Question: I've tried everything I can think of to get the tooltip by the hovered-over event. But for whatever reason it just appears every time in the top left corner of my browser window.

Here is my javascript:
'''
$(document).ready(function(){
var tooltip = $('<div/>').qtip({
id:'myCalendar',
prerender:true,
content:{
text:' ',
title:{
button:true,
},
},
position:{
my:'center left',
at:'center right',
target:'mouse',
viewport:$('#myCalendar'),
adjust:{
mouse:false,
scroll:false,
},
},
show:false,
hide:false,
style:'qtip-light',}).qtip('api');
$('#myCalendar').fullCalendar({
editable:true,
eventMouseout:function(e,j,v){
tooltip.hide();
},
eventMouseover:function(e,j,v){
var event = '<h3>'+e.title+'</h3>';
tooltip.set({'content.text':event,}).reposition(e).show(e);
},
events:[{title:'All Day Event',start:new Date(y,m,1)}],
header:{left:'prev,next today',center:'title',right:'month,agendaWeek,agendaDay'},
});
});
'''
I'm using all of the same javascript and css linked from this example on jsfiddle:
<URL>
Can someone spot where I'm going wrong?
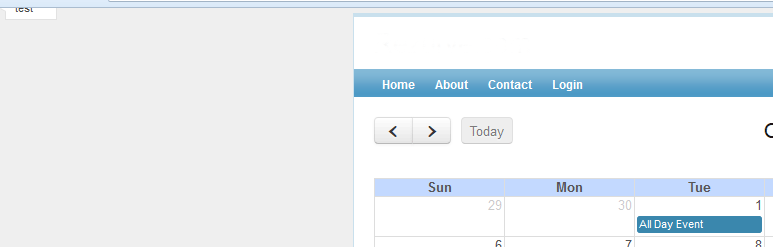
Answer: I couldn't ever get the code above to work, so I decided to go a different route and use the render event instead. Now it works exactly as I wanted by putting the qtip in the middle of the right side of each fullcalendar event on mouse over.
'''
$(document).ready(function(){
$('#myCalendar').fullCalendar({
editable:true,
eventRender:function(event,element,view){
element.qtip({
content:{
text:'<h3>'+event.title+'</h3>',
},
position:{
my:'center left',
at:'center right'
},
show:'mouseover',
});
},
events:[{title:'All Day Event',start:new Date(y,m,1)}],
header:{left:'prev,next today',center:'title',right:'month,agendaWeek,agendaDay'},
});
});
'''
I still don't know why using this code works as expected. Note: I didn't change any of the stylesheets or javascript included with either fullcalendar or qtip, just something about how the code above was implemented improperly.